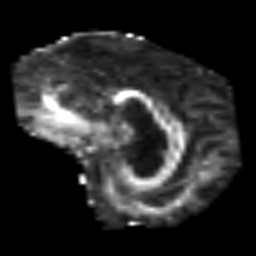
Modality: FA
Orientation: sagittal
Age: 40
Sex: male
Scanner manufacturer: siemens
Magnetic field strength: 3 T
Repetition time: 3.2 s
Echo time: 0.081 s